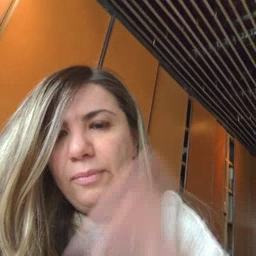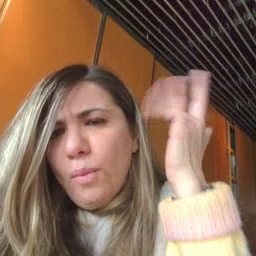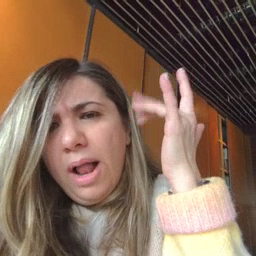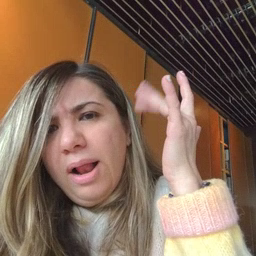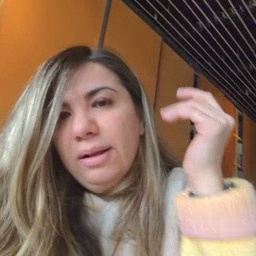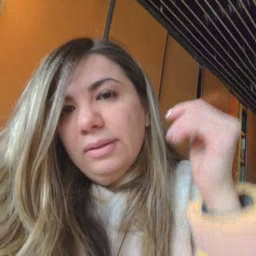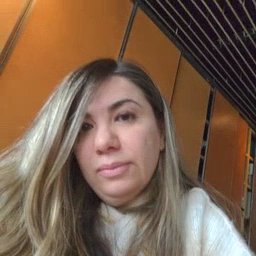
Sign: why